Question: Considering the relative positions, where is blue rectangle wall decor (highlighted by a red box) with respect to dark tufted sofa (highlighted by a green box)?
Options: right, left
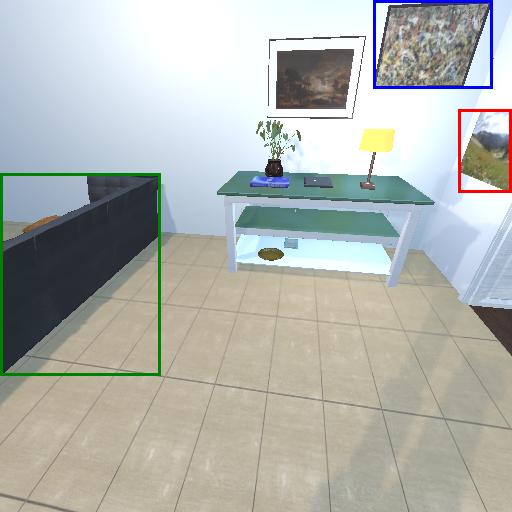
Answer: right